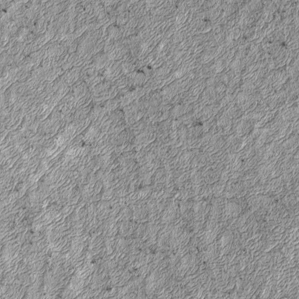
Label: frost